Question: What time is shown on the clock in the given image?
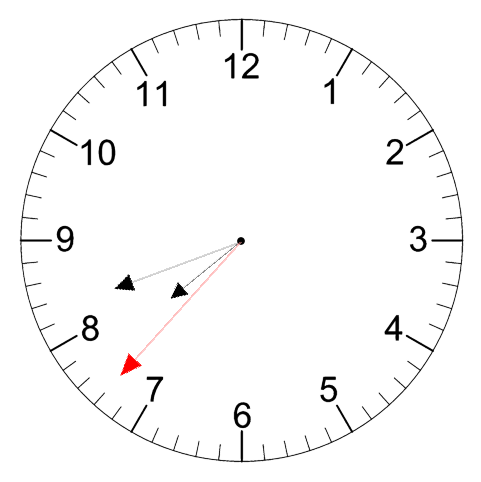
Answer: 07:41:37